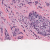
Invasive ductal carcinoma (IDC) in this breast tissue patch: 1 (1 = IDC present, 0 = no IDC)